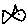
Label: fish